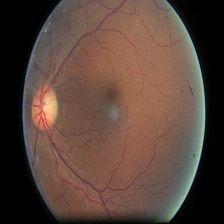
Diabetic retinopathy grade: Moderate